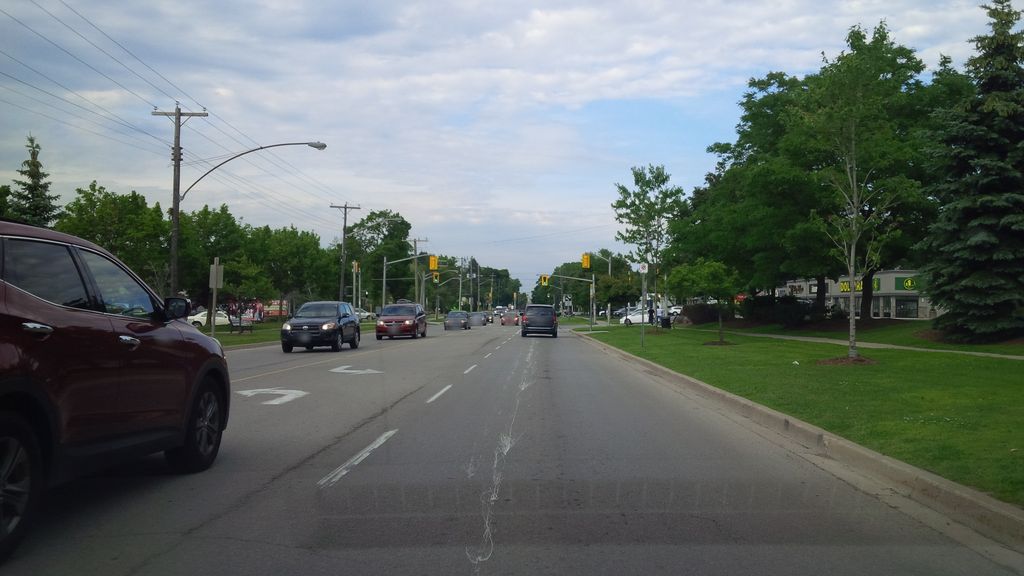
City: hamilton